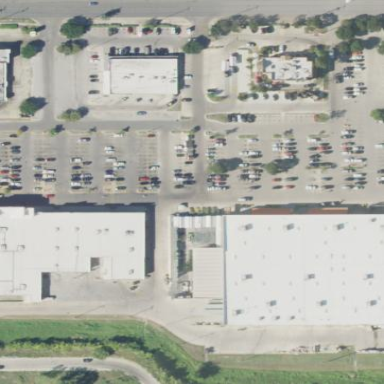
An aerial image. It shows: Retail area.